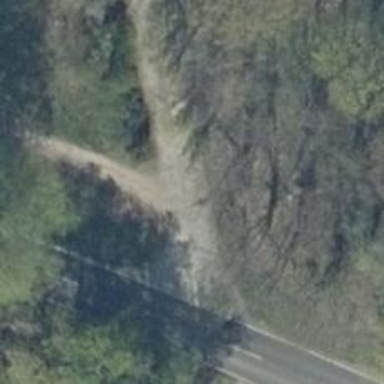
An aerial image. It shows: Service road with sand surface. The track type is grade3.